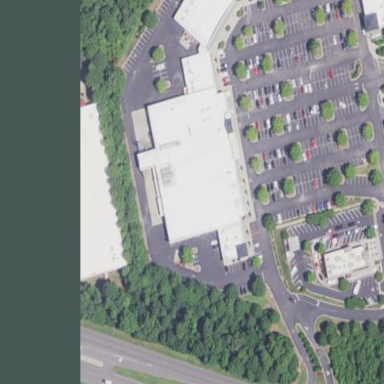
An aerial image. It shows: Building that houses supermarket.